Field crop: maize
Growth stage: 2
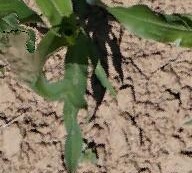
Species: maize